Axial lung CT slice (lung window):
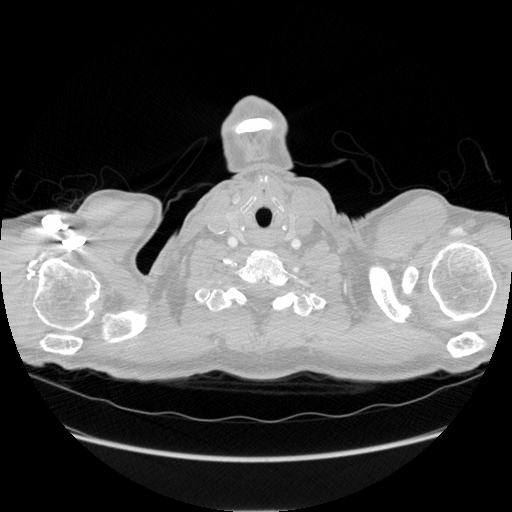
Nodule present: no